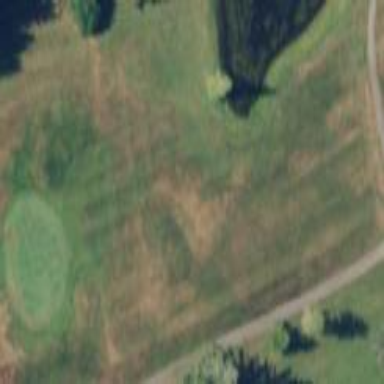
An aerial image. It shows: Grassy area designated as golf fairway.